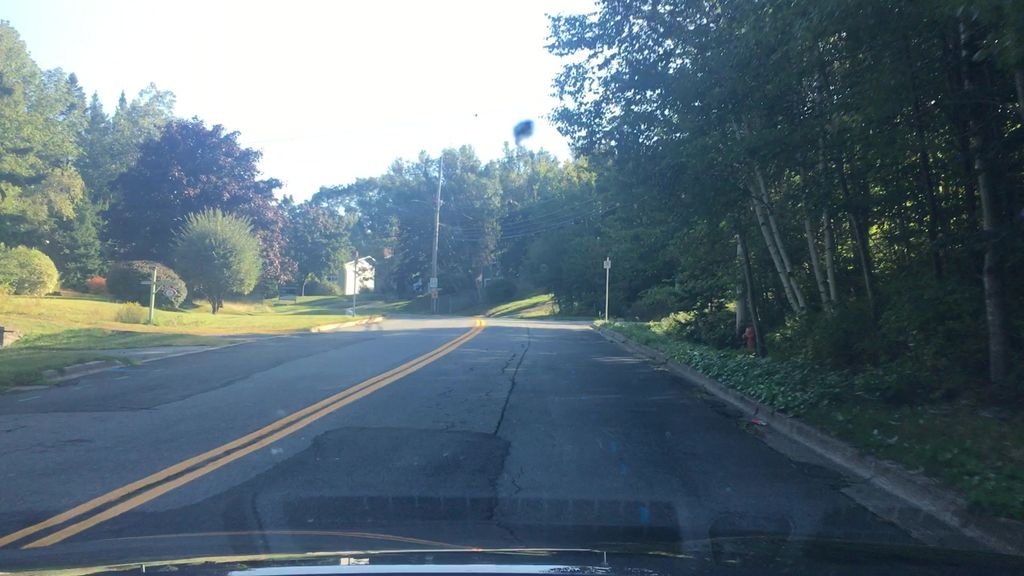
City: halifax